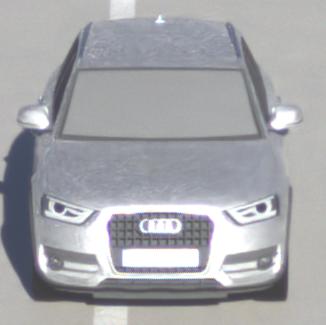
Make: Audi
Model: Q3 1.4 TFSI
Detailed model: Q3 (8U)
Model produced from: 2013/07
Model produced until: 2014/10
Doors: 5
Color: white
Road condition: wet road
Daytime: sunrise or sunset
Contrast: medium contrast